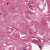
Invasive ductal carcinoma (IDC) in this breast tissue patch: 0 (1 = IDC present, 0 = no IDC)